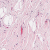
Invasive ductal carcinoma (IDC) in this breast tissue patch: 0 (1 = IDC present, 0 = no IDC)